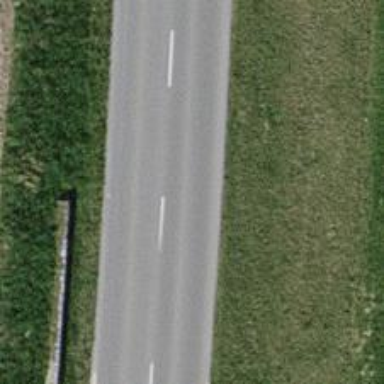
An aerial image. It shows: Secondary road.